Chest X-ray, PA view. Patient: 67 years old, sex M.
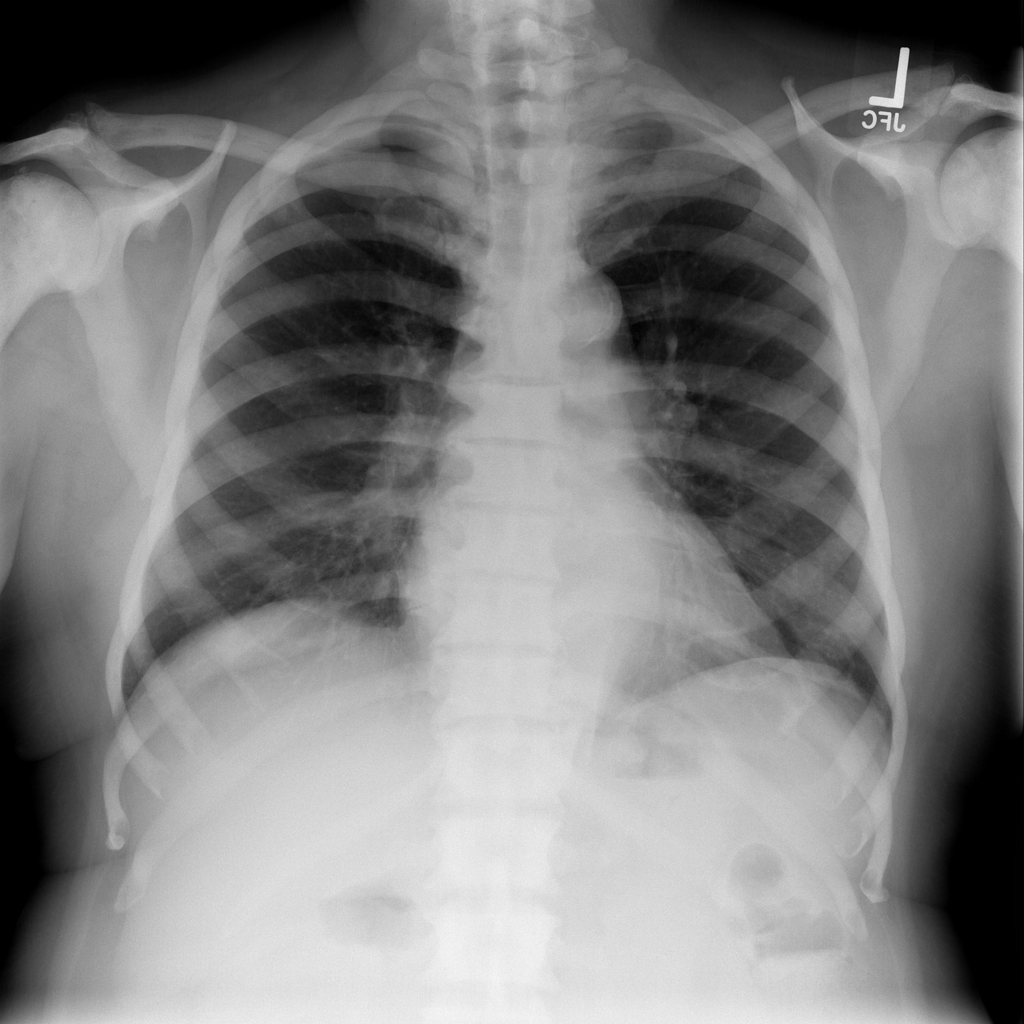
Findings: No Finding